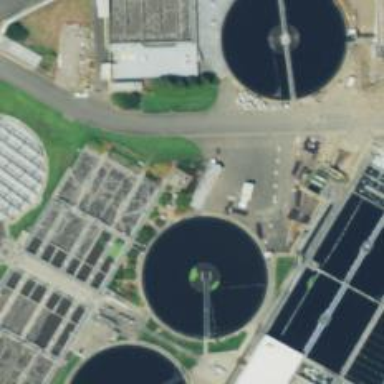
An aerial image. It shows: Building that is actually sludge aeration basin tank.